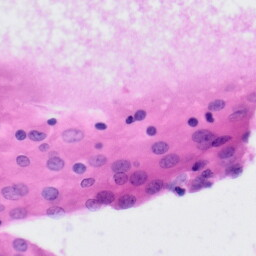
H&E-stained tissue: Tonsil